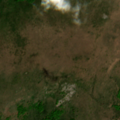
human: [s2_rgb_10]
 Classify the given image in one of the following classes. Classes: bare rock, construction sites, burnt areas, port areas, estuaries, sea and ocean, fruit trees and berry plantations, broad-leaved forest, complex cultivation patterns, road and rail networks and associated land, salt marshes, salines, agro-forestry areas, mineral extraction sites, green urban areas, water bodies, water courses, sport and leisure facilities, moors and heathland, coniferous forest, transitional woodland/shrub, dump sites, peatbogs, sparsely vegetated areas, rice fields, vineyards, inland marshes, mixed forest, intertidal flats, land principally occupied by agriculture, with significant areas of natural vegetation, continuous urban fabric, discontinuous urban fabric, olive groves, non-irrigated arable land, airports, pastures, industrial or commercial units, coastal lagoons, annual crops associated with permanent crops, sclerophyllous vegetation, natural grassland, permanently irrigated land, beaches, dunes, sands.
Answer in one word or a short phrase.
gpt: broad-leaved forest, natural grassland, transitional woodland/shrub